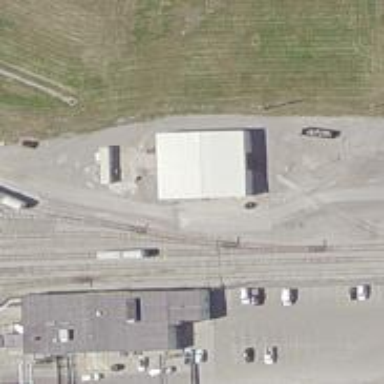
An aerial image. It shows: Railway spur service.